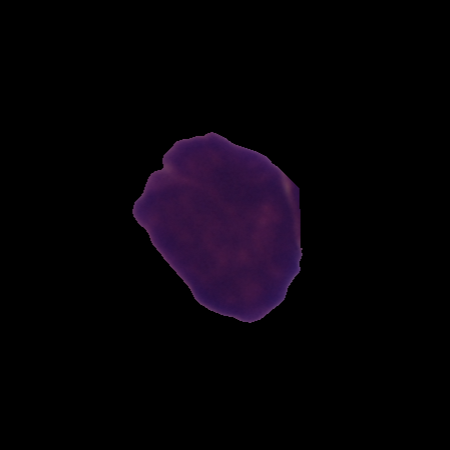
Label: cancer